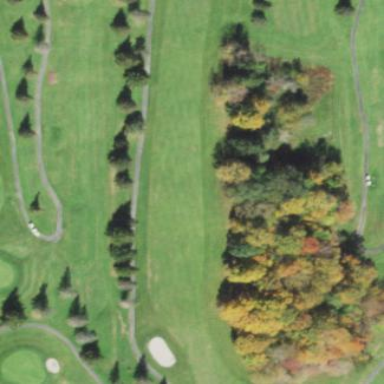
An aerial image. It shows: Golf fairway surrounded by grass.